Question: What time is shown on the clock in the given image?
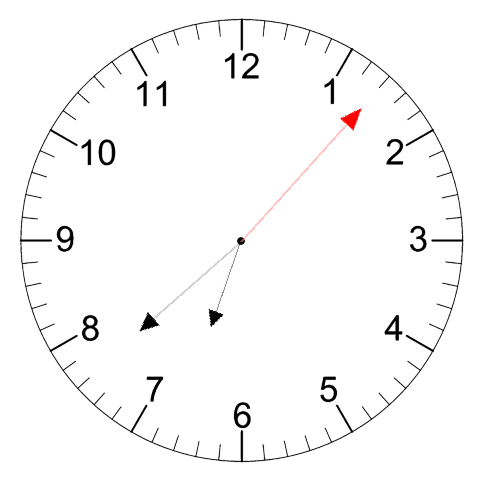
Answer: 06:38:07